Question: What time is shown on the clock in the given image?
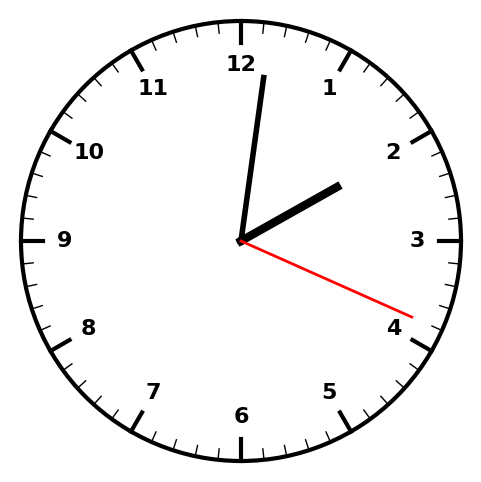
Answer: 02:01:19